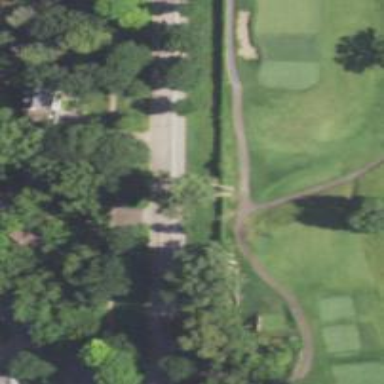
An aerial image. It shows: Service road used as golf cart path.